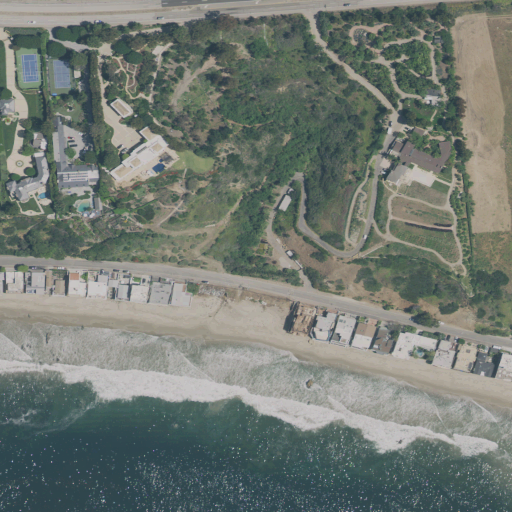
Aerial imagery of valley in California named Puerco Canyon containing open water, low intensity development, medium intensity development, open development, high intensity development, evergreen forest, and shrub